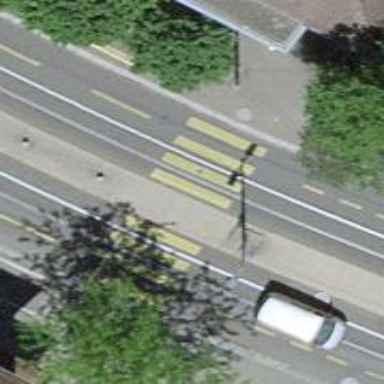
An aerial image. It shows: Secondary road with asphalt surface and separate sidewalk.